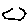
Label: hexagon